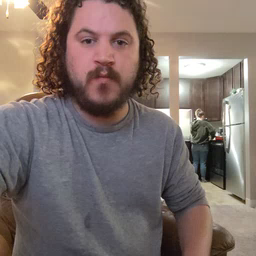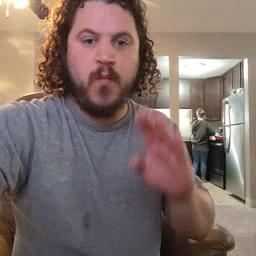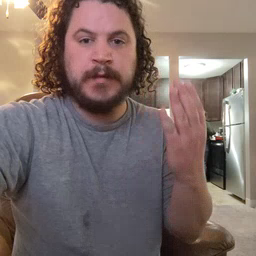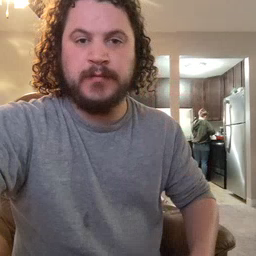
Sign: open